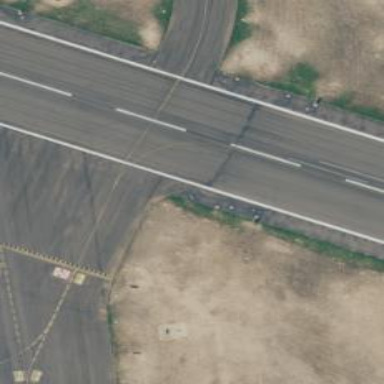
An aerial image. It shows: Image of taxiway at airport.